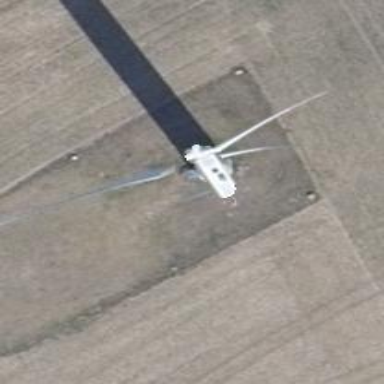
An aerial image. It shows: Wind power generator utilizing wind turbines.